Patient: sex M, age 68
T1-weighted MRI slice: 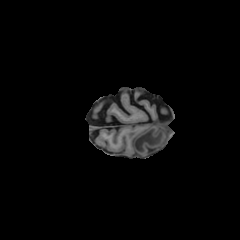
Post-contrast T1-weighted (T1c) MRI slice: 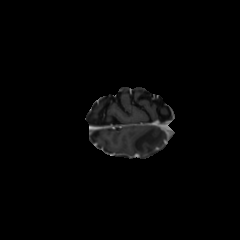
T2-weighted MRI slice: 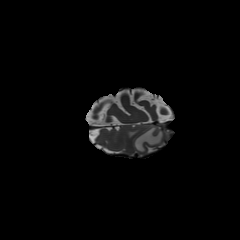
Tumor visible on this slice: yes
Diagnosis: Glioblastoma, IDH-wildtype
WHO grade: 4